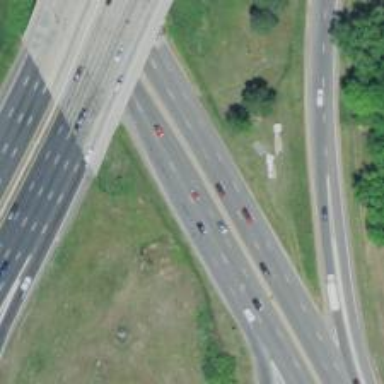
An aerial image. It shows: Asphalt road designated as trunk highway.